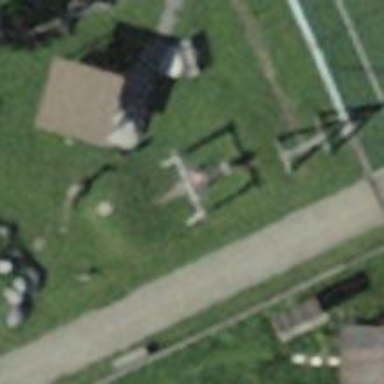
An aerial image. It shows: Playground with basket swing.